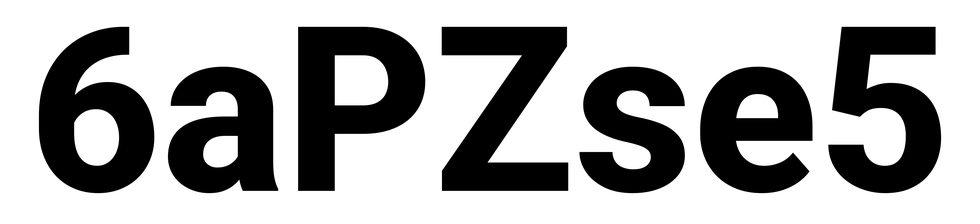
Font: Roboto_ExtraBold